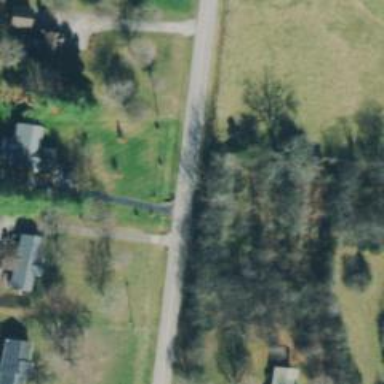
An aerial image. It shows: Driveway.